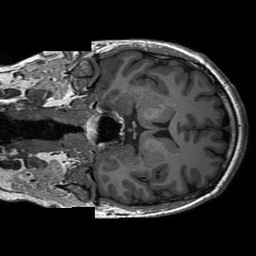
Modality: T1w
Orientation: coronal
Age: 27
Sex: male
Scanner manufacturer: siemens
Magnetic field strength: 3 T
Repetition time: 2.3 s
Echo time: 0.00233 s